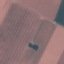
Land use / land cover: AnnualCrop